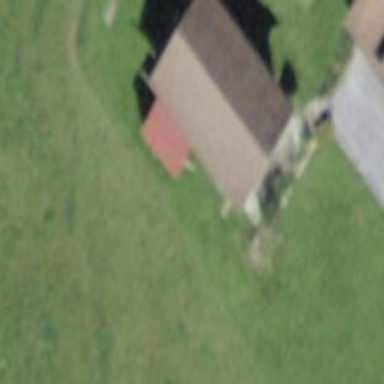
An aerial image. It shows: Rural barn.